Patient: sex M, age 64
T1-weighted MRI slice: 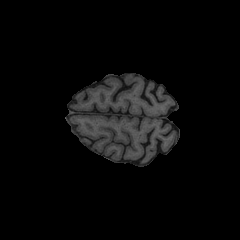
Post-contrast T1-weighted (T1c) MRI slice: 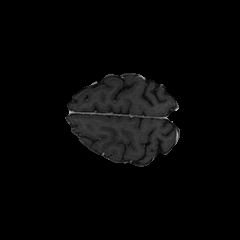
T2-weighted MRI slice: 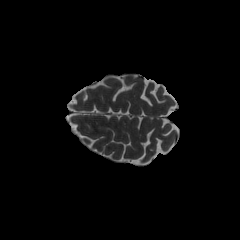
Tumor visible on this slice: no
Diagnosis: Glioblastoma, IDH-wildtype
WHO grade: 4